A spectrogram of one vibration snapshot from a rotating bearing is shown (time on one axis, frequency on the other). Diagnose the bearing from this image, choosing from: normal, inner_race, outer_race, ball.
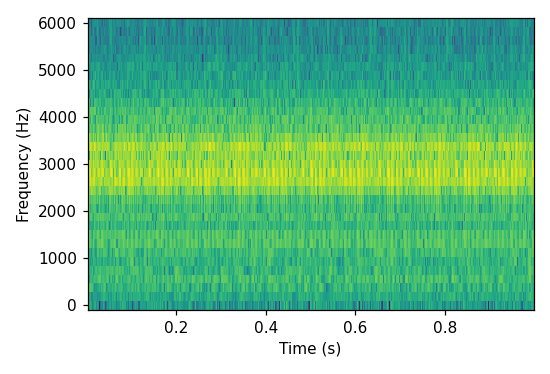
Answer: outer_race